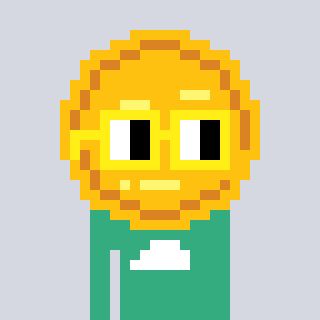
a pixel art character with square yellow glasses, a medal-shaped head and a teal-colored body on a cool background